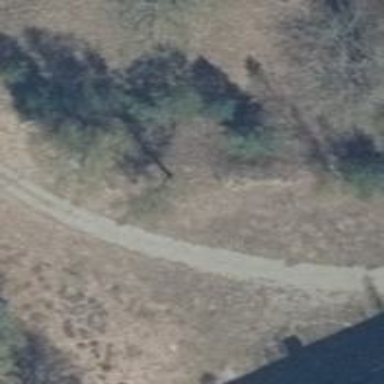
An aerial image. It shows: Paved track with grade1 tracktype.